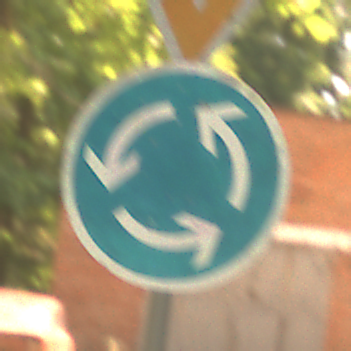
Verkehrszeichen: Kreisverkehr
Zusatzzeichen oben: VorfahrtGewaehren
Umgebung: Outdoor, Nature
Tageszeit: Midday
Wetter: PartlyCloudy
Licht: Natural
Jahreszeit: NotSpecified
Kontrast: LowContrast